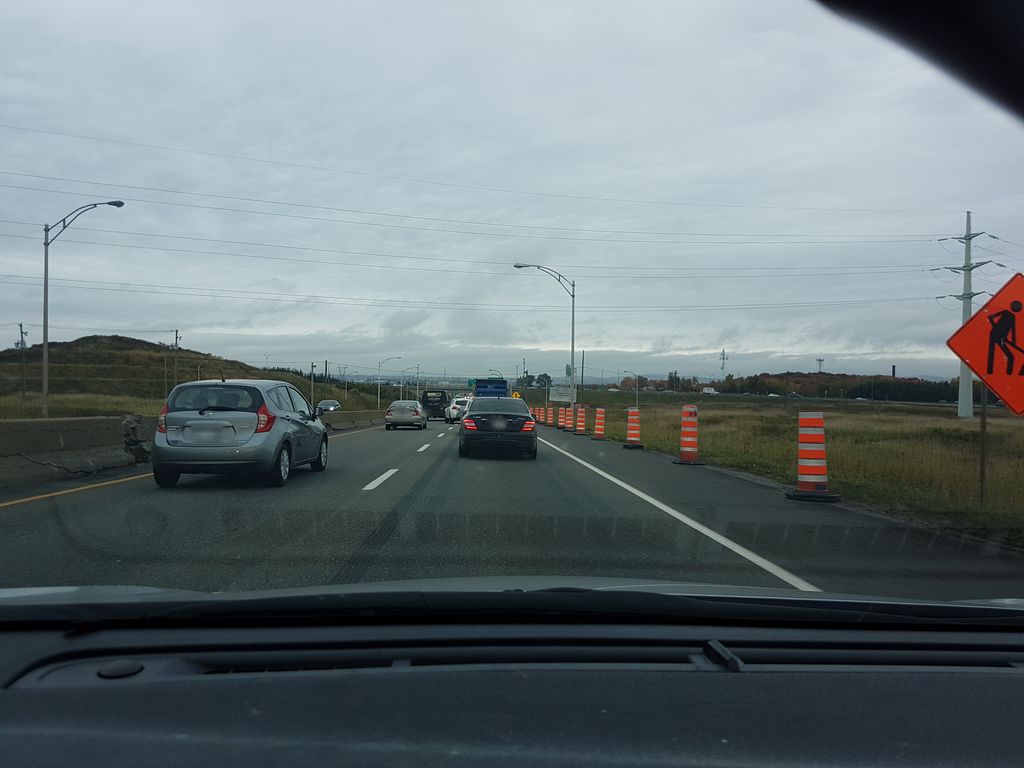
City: quebec_city